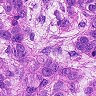
Metastatic tissue present: yes